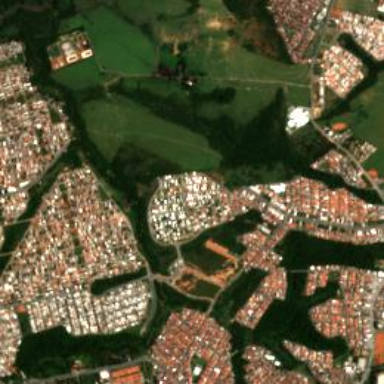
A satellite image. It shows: Residential area consisting of condominiums.